Question: I have a input box which consists of many buttons. i want it to behave like when clicking on a button i want that button row's background to be changed and revert it when clicking on other button.
I tried many approach but nothing works.
Can anyone help me in this scenario?
Here is my code:
'''
var buttons = document.querySelectorAll(".green");
for (button in buttons) {
buttons[button].onclick = function() {
console.log('test') var yellowButton = document.querySelectorAll(".yellow")[0];
if (this.className == "green") {
if (yellowButton) yellowButton.className = "green";
this.className = "yellow";
}
}
}
'''
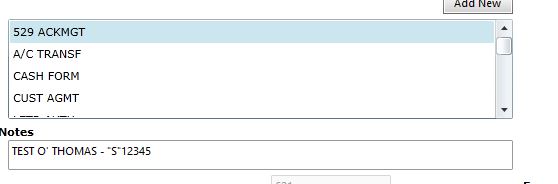
Answer: Are you trying to do some sort of toggling like this?
'''
function myFunc(btn) {
//get the current active button
var activeBtn = document.querySelector('button.active-btn');
if (activeBtn) {
activeBtn.classList.remove('active-btn'); //remove the .active-btn class
}
btn.classList.add('active-btn'); //add .active-btn class to the button clicked
}
'''
'''
.active-btn.green {
background-color: green;
}
.active-btn.yellow {
background-color: yellow;
}
.active-btn.red {
background-color: red;
}
.active-btn.blue {
background-color: blue;
}
button {
color: orange
}
'''
'''
<div>
<button type="button" class="red" onclick="myFunc(this)">Red</button>
<button type="button" class="blue" onclick="myFunc(this)">Blue</button>
<button type="button" class="green" onclick="myFunc(this)">Green</button>
<button type="button" class="yellow" onclick="myFunc(this)">Yellow</button>
</div>
'''
You can also try adding a default "active-btn" class to the button you want and also adding a disable/enable effect like so:
'''
function myFunc(btn) {
//remove .active-btn class if button is currently active
if (btn.className.indexOf('active-btn') !== -1) {
btn.classList.remove('active-btn');
} else {
//get the current active button
var activeBtn = document.querySelector('button.active-btn');
if (activeBtn) {
activeBtn.classList.remove('active-btn'); //remove the .active-btn class on currently active button
}
btn.classList.add('active-btn'); //add .active-btn class to the button clicked if not active
}
}
'''
'''
.active-btn.green {
background-color: green;
}
.active-btn.yellow {
background-color: yellow;
}
.active-btn.red {
background-color: red;
}
.active-btn.blue {
background-color: blue;
}
button {
color: orange
}
'''
'''
<div>
<button type="button" class="active-btn red" onclick="myFunc(this)">Red</button>
<button type="button" class="blue" onclick="myFunc(this)">Blue</button>
<button type="button" class="green" onclick="myFunc(this)">Green</button>
<button type="button" class="yellow" onclick="myFunc(this)">Yellow</button>
</div>
'''